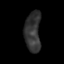
Tissue: skin
Cell type: Epithelial cells
Senescence score: 0.2656
Nuclear area (px): 629
Mean DAPI intensity: 51.31